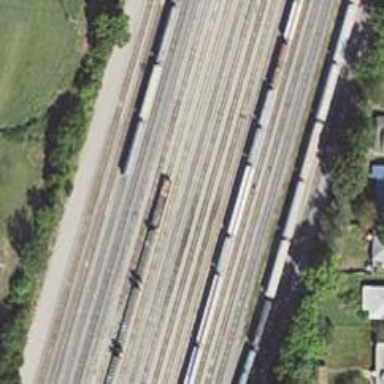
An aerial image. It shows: Railway yard used for servicing trains.